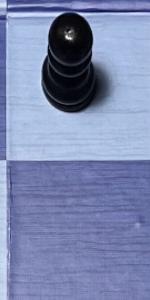
Label: Empty